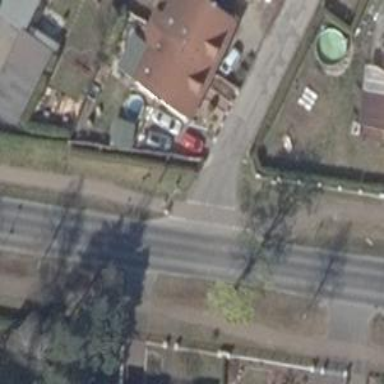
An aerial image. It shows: Uncontrolled crossing on the road.